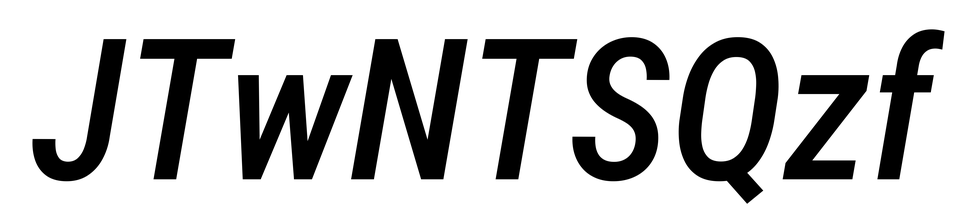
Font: Roboto-Italic_Condensed_Medium_Italic